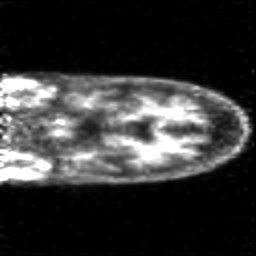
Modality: PET
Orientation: coronal
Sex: female
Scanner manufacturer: siemens